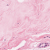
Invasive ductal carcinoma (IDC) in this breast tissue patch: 0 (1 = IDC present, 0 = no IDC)